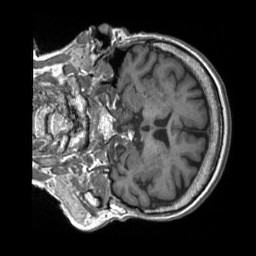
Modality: T1w
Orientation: coronal
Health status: ill
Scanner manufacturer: siemens
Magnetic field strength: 3 T
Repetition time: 1.9 s
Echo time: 0.00249 s